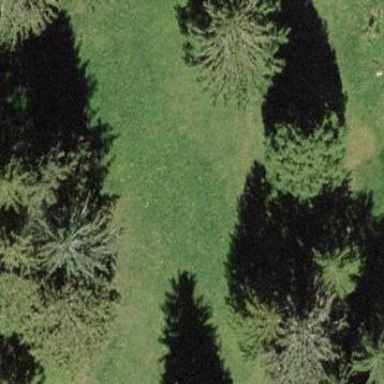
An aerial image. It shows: Serene woodland landscape.